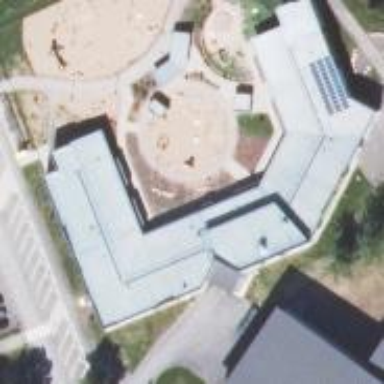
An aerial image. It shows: Kindergarten building.